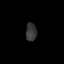
Tissue: lung
Cell type: T cells
Senescence score: 0.2003
Nuclear area (px): 193
Mean DAPI intensity: 54.29